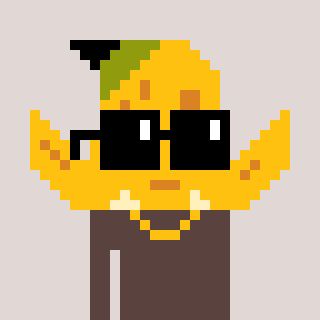
a pixel art character with square black sunglasses, a banana-shaped head and a darkbrown-colored body on a warm background